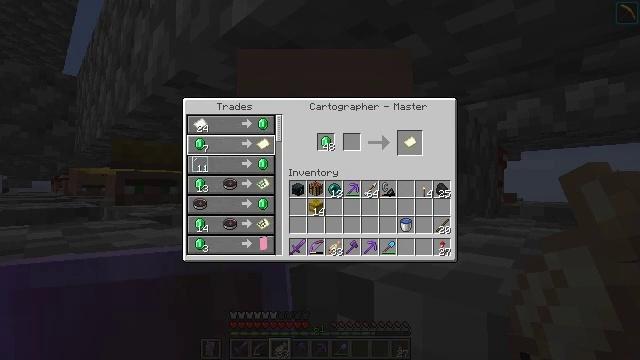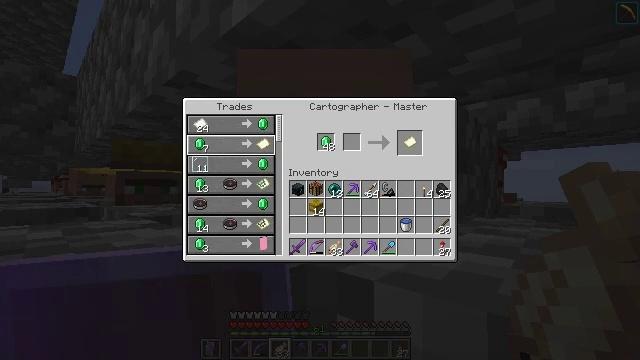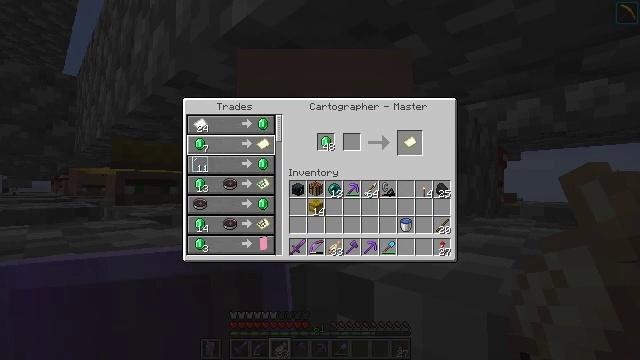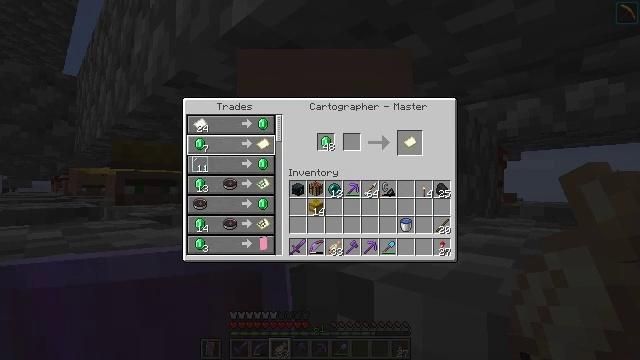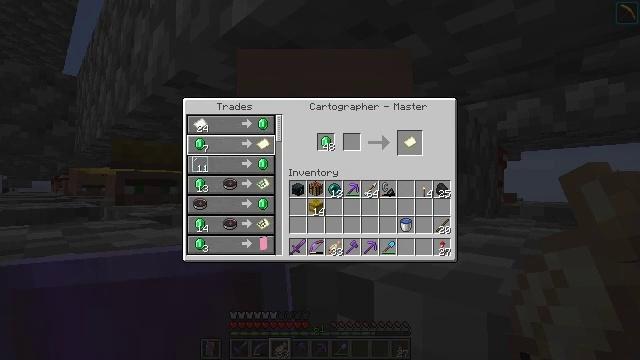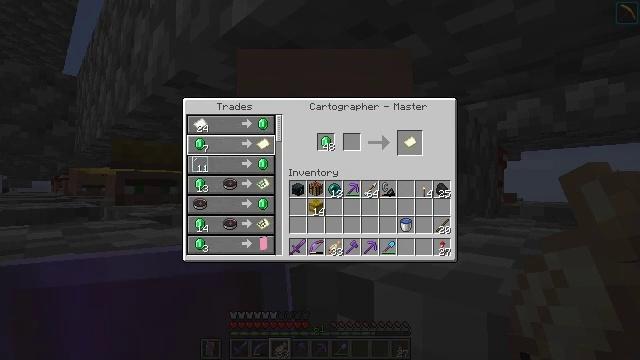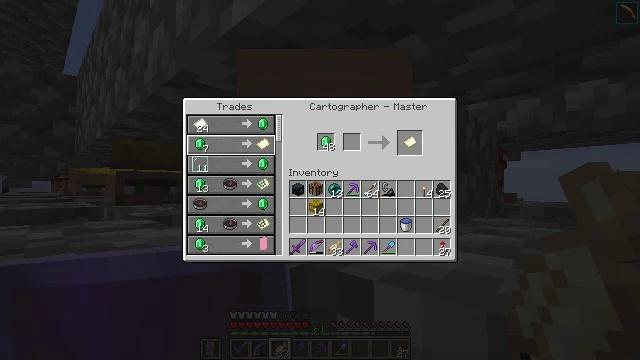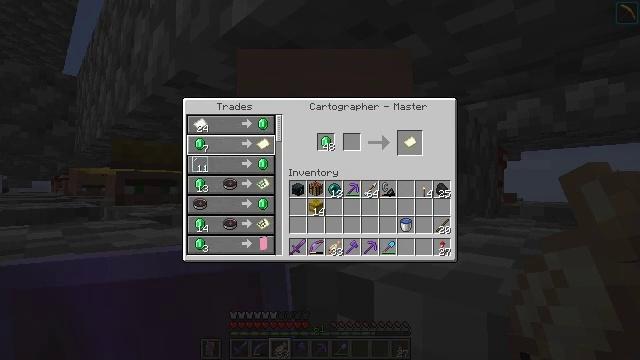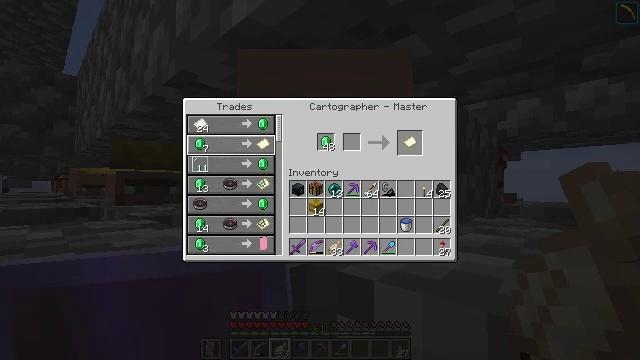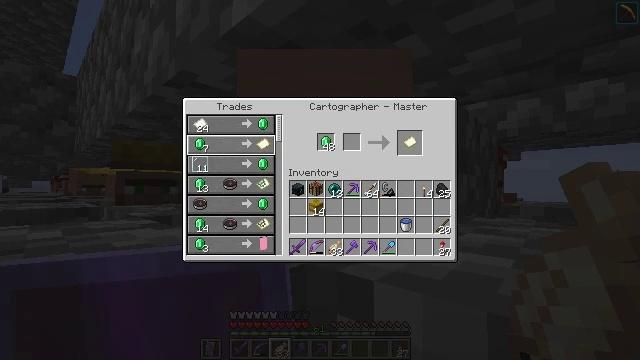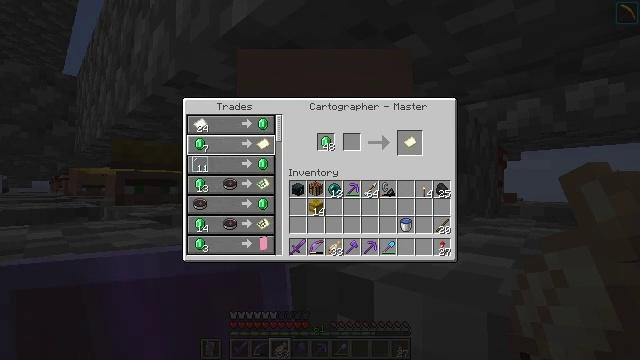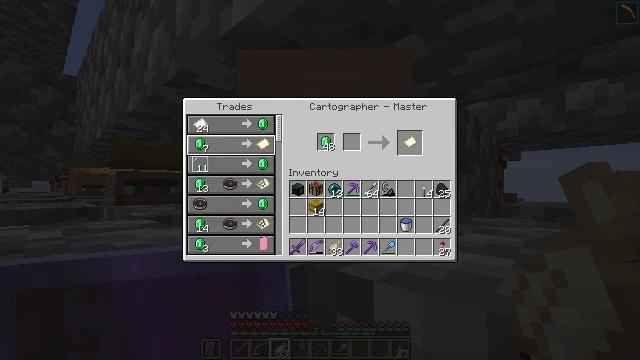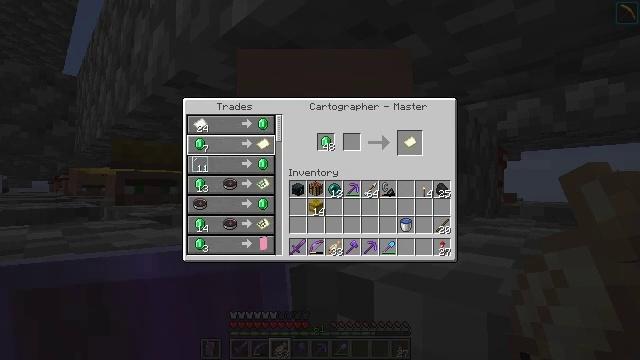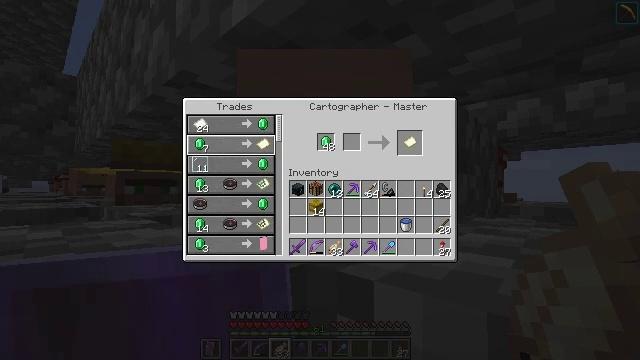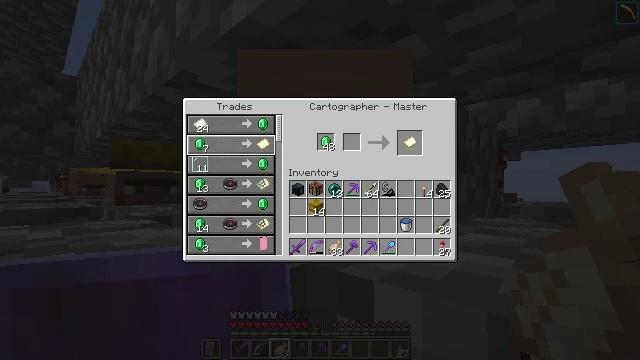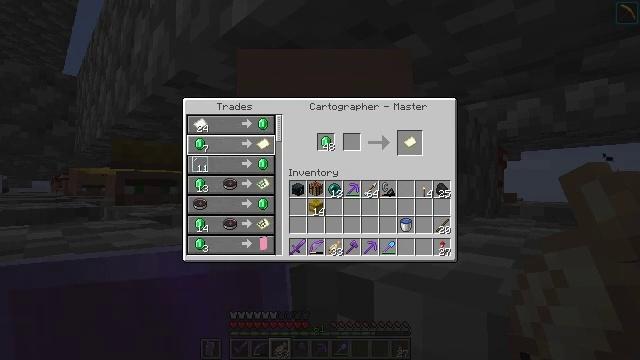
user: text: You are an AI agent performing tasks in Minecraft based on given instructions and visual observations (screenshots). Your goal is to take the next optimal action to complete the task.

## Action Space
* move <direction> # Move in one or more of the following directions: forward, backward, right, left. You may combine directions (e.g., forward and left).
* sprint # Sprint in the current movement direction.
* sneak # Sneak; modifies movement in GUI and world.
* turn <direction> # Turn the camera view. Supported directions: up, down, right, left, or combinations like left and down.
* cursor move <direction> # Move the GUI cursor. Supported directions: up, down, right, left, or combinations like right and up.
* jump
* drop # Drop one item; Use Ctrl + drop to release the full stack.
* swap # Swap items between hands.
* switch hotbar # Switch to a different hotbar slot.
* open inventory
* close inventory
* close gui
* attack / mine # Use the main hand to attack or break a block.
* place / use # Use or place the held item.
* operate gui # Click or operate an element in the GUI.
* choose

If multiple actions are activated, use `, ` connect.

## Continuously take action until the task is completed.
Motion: motion action
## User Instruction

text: Open the crafting table to craft a map.
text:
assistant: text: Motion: no_op
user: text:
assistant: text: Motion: no_op
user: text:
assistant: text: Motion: no_op
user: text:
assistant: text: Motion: no_op
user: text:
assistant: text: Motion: no_op
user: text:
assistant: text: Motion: no_op
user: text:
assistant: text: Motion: no_op
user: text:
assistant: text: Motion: no_op
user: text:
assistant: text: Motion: no_op
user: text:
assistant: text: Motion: no_op
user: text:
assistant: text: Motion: no_op
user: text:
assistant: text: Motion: no_op
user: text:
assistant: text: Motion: no_op
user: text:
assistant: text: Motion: no_op
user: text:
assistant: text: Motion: no_op
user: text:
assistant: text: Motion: no_op
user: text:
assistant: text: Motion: no_op
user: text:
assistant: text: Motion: no_op
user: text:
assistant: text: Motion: no_op
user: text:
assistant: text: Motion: no_op
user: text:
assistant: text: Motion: no_op
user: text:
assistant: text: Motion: no_op
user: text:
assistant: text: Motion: no_op
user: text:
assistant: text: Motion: no_op
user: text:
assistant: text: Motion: no_op
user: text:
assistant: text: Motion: no_op
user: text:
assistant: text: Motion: no_op
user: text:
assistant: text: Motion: no_op
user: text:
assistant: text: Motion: no_op
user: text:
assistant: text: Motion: no_op